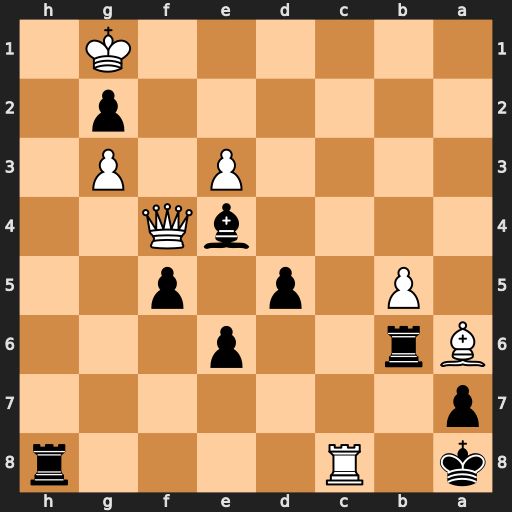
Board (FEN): k1R4r/p7/Br2p3/1P1p1p2/4bQ2/4P1P1/6p1/6K1
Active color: b
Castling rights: -
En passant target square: -
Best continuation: Rxc8 Bxc8 Rxb5